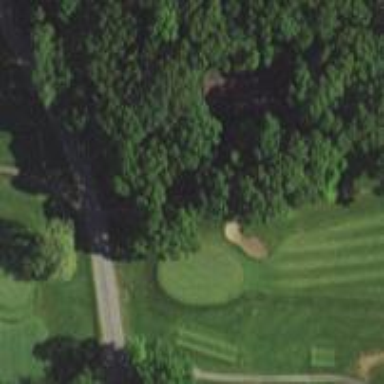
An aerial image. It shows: Service road used as golf cart path.